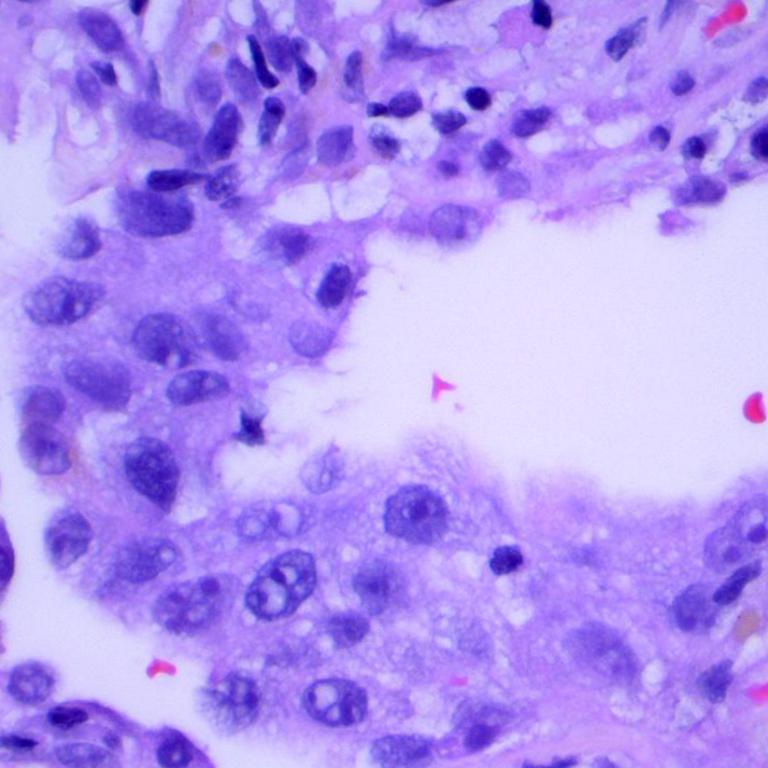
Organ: lung
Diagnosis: adenocarcinomas